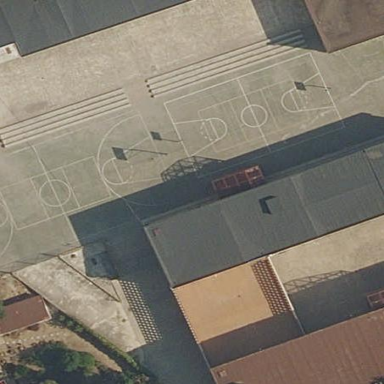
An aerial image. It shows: School.